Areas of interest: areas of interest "Shandong Xinlongao Auto Sales Service Co., Ltd."
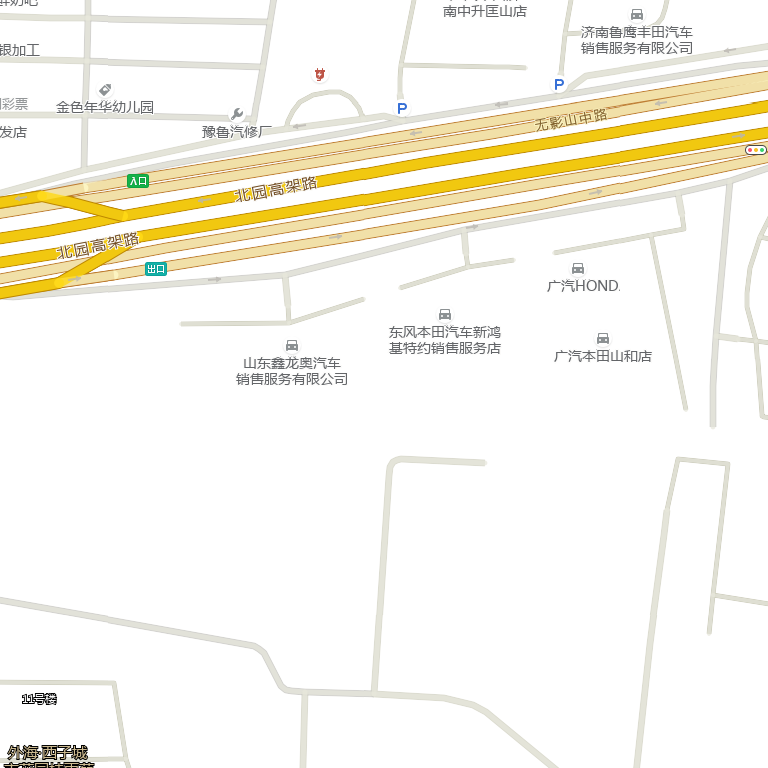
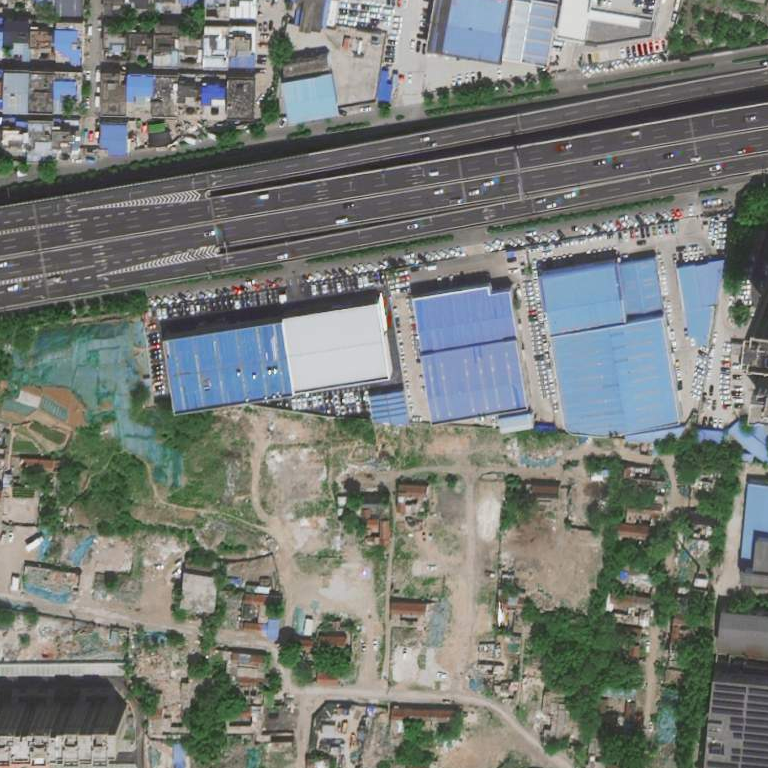